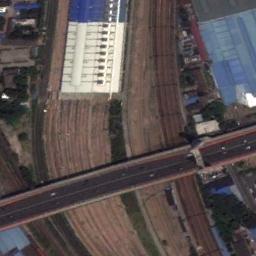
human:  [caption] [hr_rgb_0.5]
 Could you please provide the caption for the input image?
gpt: There are many buildings beside the railway station .

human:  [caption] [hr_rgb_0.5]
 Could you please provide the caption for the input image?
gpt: The railway station has lots of railways and a building and an overpass is over the railways .

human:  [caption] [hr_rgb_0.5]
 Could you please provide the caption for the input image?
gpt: The railway station is next to some buildings and trees .

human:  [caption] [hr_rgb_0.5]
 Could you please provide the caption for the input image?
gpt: There is a railway station under construction in the suburbs .

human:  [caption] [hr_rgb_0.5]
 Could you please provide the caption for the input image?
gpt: There are some green bushes and a blue building beside the white railway station .